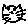
Label: cat